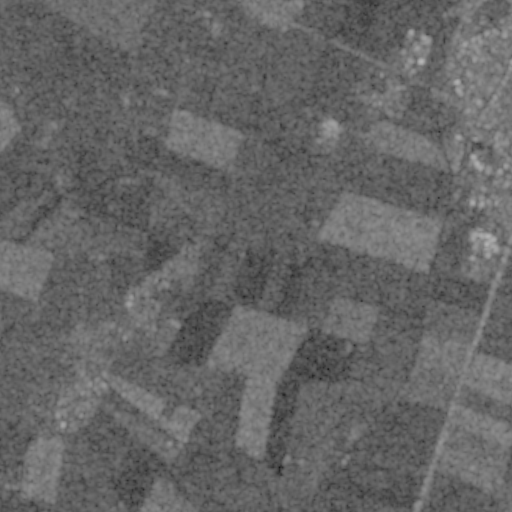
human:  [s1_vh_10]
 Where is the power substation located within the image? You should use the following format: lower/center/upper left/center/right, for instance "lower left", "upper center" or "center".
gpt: The power substation is located in the lower left of the image.
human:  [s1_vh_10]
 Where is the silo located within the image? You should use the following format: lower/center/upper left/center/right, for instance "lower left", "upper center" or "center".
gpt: The silo is located in the upper right of the image.
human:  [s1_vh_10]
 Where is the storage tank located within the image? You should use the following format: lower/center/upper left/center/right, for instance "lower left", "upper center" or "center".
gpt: The storage tank is located in the center left of the image.
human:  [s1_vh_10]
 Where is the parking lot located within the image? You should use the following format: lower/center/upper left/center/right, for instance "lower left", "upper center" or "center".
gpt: There is no parking lot in the image.

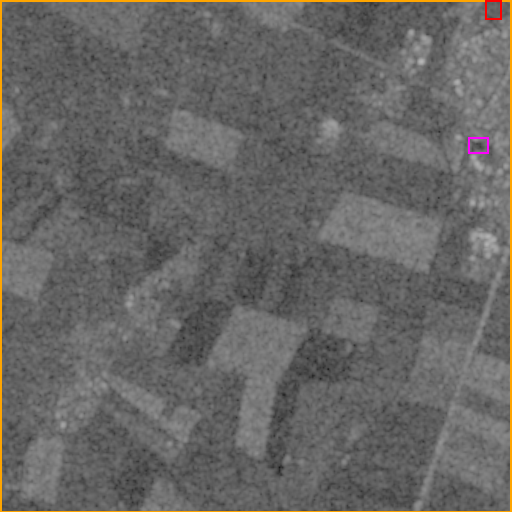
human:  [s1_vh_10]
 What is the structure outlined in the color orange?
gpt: The structure outlined in orange is a crop field.
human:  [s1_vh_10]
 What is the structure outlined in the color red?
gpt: The structure outlined in red is a park.
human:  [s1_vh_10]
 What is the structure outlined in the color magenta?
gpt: The structure outlined in magenta is a parking lot.
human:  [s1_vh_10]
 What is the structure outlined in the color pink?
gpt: There is no pink outline.